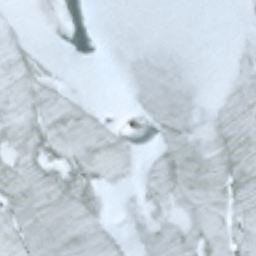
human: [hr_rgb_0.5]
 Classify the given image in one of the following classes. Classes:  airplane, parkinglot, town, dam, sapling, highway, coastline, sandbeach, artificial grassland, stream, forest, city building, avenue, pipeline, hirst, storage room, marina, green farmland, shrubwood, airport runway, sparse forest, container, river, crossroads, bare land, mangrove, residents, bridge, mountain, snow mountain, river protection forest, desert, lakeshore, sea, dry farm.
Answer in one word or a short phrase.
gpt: snow mountain